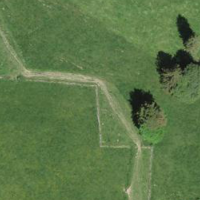
EUNIS habitat code: 52
Species observed at this site:
Populus tremula